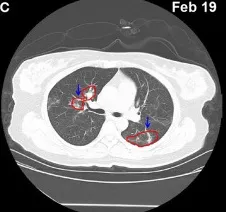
Chest CT imaging of the patient on Feb 10 -Feb 19, 2020. Pulmonary trunk as the reference coordinate.
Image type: radiology (ct)